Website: walmart
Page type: account-selection
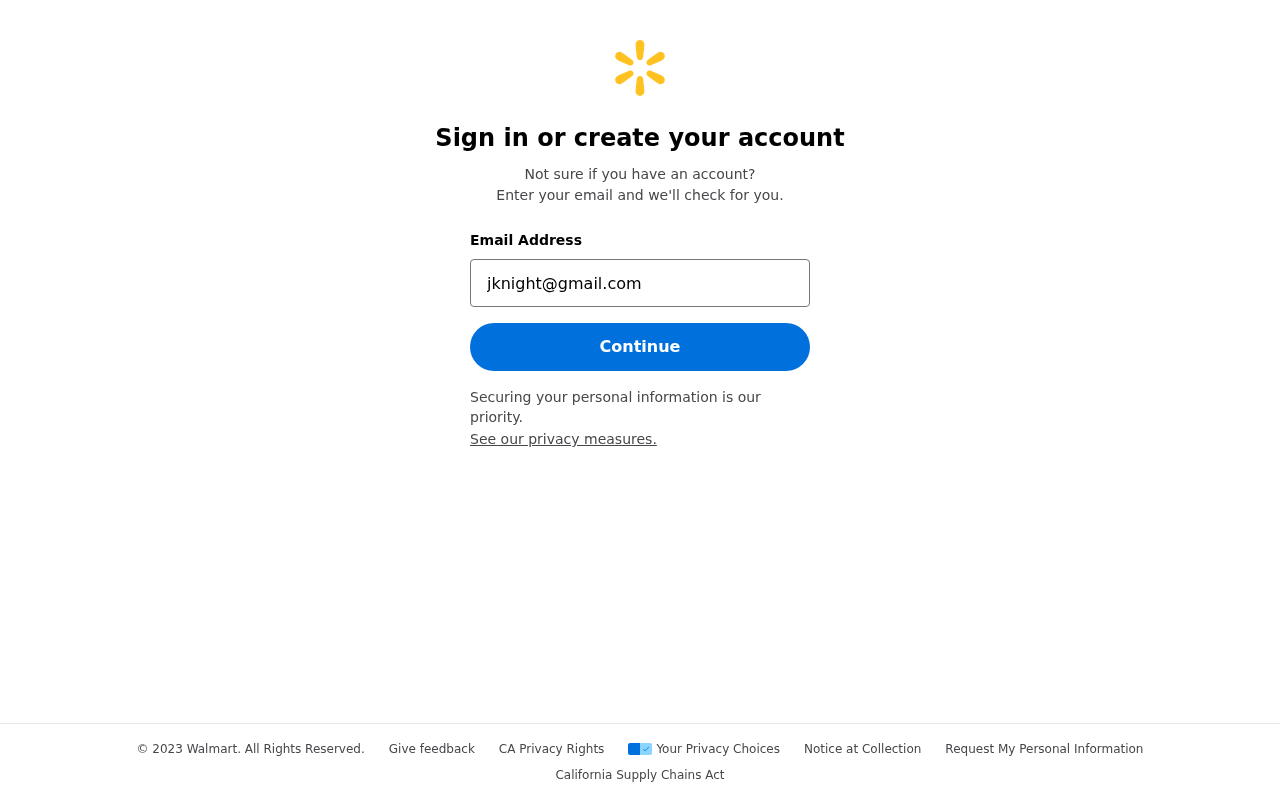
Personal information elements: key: PII_EMAIL
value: jknight@gmail.com